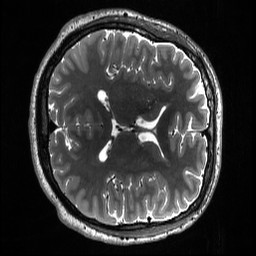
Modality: T2w
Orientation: axial
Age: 24
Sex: male